Question: Recently, typing python code in PyDev editors became extremely slow. Slow to the point that after typing a function name I have to wait to see letters appear one after another over several seconds. Even inside comments and strings. Other editors are fine.
I tried suggestions in other questions like disabling automatic building but got no effect.
Restarting Eclipse does not resolve the problem but after a reboot the situation is better.
I'm running PyDev 3.9.2/Eclipse 4.4.2 with Oracle Java 1.8 64bit on CentOS 7. Eclipse is started with '-Xms512m' and '-Xmx2048m'. The System is an old Intel Core i7 with 8GB Ram.

I appreciate any suggestions to find the problem cause.
Still have the same issue with PyDev v4.1. I filed a bug report on the <URL>
The bug was fixed in PyDev v4.2.
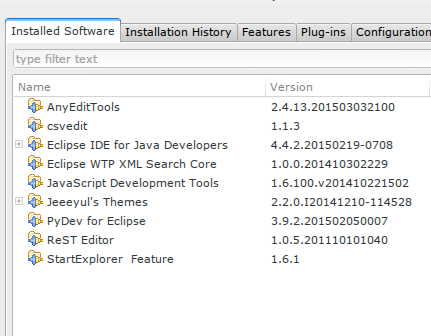
Answer: Ok, it seems that different reasons can cause it, but turning off vertical guidelines solved it for me:
Preferences -> PyDev -> Editor -> Vertical Indent Guide -> Show vertical indent guide set to False